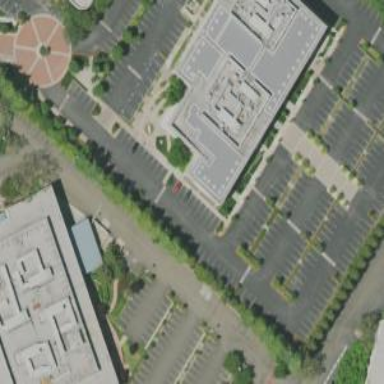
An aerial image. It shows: Office building.